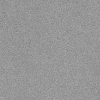
Atmospheric dust classification: dusty